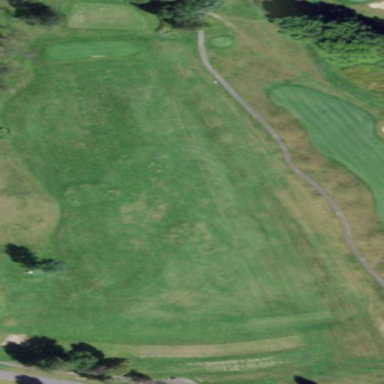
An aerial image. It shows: Driving range for golf on grass.